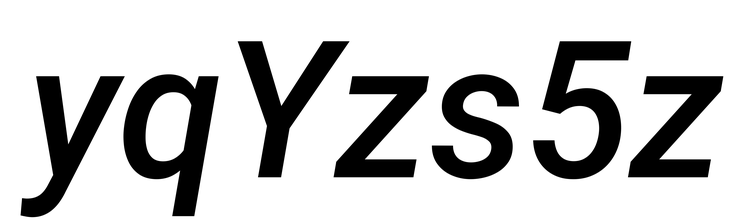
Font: Roboto-Italic_Medium_Italic